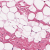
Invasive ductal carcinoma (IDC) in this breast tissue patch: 0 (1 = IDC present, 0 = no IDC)